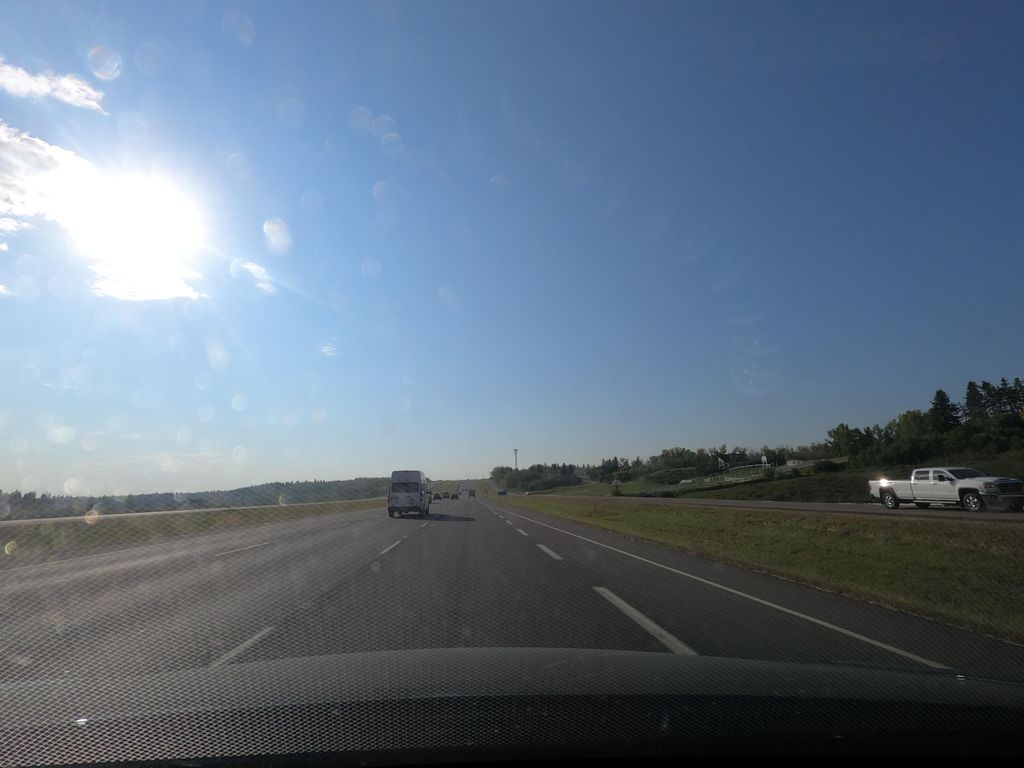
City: calgary